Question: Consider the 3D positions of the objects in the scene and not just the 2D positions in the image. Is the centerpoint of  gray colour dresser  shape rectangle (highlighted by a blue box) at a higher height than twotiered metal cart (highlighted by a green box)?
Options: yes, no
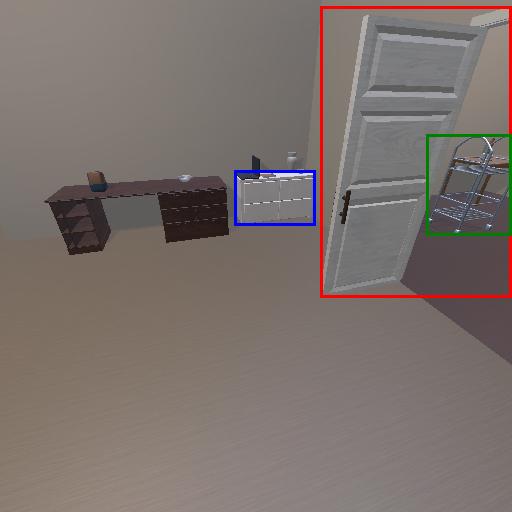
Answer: yes